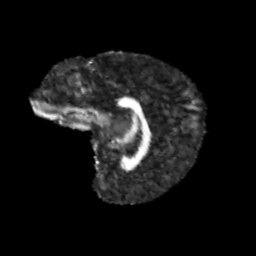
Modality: FA
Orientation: sagittal
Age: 11
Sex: female
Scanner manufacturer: siemens
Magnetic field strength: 3 T
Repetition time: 3.8 s
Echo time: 0.07 s